Question: Can anybody can help me with my code
'''
void gotoxy(int, int);
void clrscr();
void dispMenu();
int main(void){
int choice;
choice = 0;
menu:
dispMenu();
scanf("%d", &choice);
if(choice==1){
clrscr();
char name[100];
printf("Please Input your Complete name: ");
scanf("%[^
]s", &name);
printf("Your name is: %s
", name);
}
getch();
goto menu;
}
void dispMenu(){
gotoxy(23,9);
printf("List of C-Lang Activities
");
gotoxy(23,11);
printf("1. Input Name");
gotoxy(23,12);
printf("2. (blank)
");
gotoxy(23,13);
printf("3. (blank)
");
gotoxy(23,14);
printf("4. (blank)
");
gotoxy(23,15);
printf("5. (blank)
");
gotoxy(23,17);
printf("Please Enter the Number of your choice: ");
}
void gotoxy(int x, int y){
HANDLE hConsoleOutput;
COORD dxCursorPosition;
dxCursorPosition.X = x;
dxCursorPosition.Y = y;
hConsoleOutput = GetStdHandle(STD_OUTPUT_HANDLE);
SetConsoleCursorPosition(hConsoleOutput, dxCursorPosition);
}
void clrscr(){
system("cls");
}
'''
I have a problem when I'm trying to put my program to a table menu this what will appear:

output will be like this
'''
Please Input your Complete Name: John Kenneth
Your Name is: John Kenneth
'''
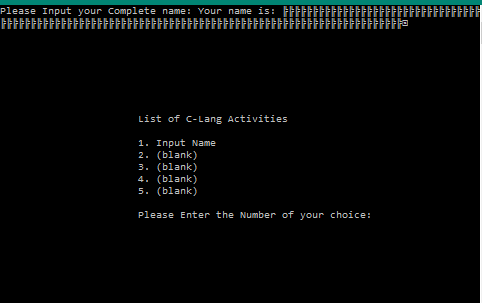
Answer: You problem is with
'''
scanf("%[^
]s", &name);
'''
It has 2 issues:
1. %[ expects a char*, but you provide a char(*)[100].
2. s is not part of the %[ specifier.
Fixing those issues, you get
'''
scanf("%[^
]", name);
'''
but you'll notice that you get the same output again. That's because '%[^
]' will fail if the first character to be read is a '
'. Wondering where this character came from? Remember pressing after typing a number for the previous 'scanf'? This character prevails in the 'stdin' making 'scanf("%[^
]", name);' fail.
You can fix this as well by instructing 'scanf' to discard/skip all whitespace characters before reading by adding a whitespace character before the format string, say, a space, like this:
'''
scanf(" %[^
]", name);
'''
Now it'll work as expected.
Note that it is better to limit the number of characters to be read by 'scanf' by using a length specifier so that you are free some buffer overflows. This can be done by using:
'''
scanf(" %99[^
]", name);
'''
I've used 99 as the extra space must be reserved for the NUL-terminator('''') at the end of the string.
Also, it is better to check the return value of 'scanf' to see if it was successful:
'''
if(scanf(" %99[^
]", name) != 1)
/* Input error or EOF */
'''